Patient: sex M, age 72
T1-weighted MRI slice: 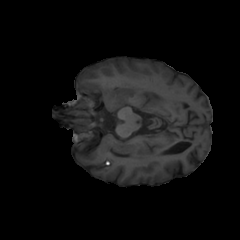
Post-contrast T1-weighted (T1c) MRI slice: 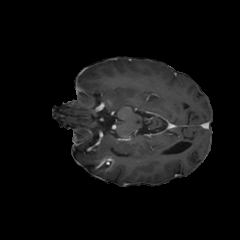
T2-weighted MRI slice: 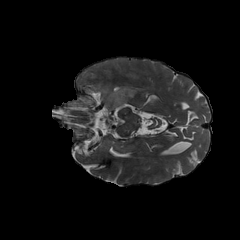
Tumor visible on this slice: yes
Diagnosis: Glioblastoma, IDH-wildtype
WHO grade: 4